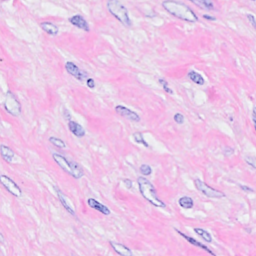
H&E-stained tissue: Breast